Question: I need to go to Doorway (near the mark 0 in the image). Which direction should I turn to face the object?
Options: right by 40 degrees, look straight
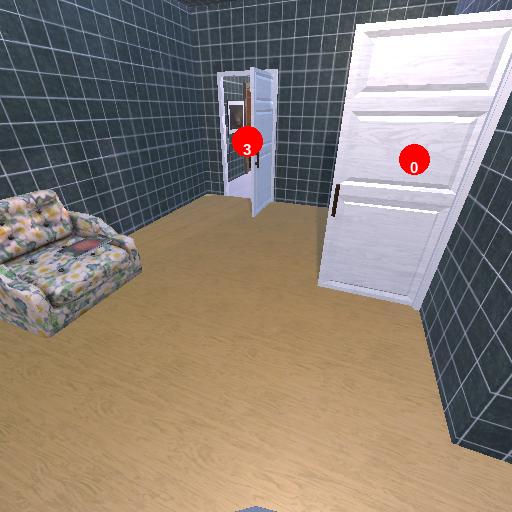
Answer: right by 40 degrees